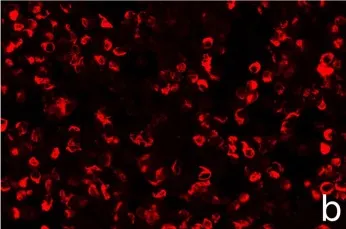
GFAPalpha-IgG test results by GFAP-transfected HEK293 cell-based immunofluorescence assay. HEK293 cells immunostained with human IgG (red if positive):. Positive control with human anti-GFAPalpha IgG.
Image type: pathology (immunostaining)